Question: I have some problem to Figure out how to use LINQ to SQL in .ashx file to generate json?
I am able to generate json using this code but I need to select TaskName and createdOn columns. can someone help me how to select TaskName and createdOn columns to generate json?
'''
//DataClasses1DataContext db = new DataClasses1DataContext();
//var tasksCreatedOm = from c in db.Tasks
// select c.createdOn;
//the bloack will get all data in table
context.Response.ContentType = "text/json";
context.Response.Write(new SchedulerAjaxData(new DataClasses1DataContext().Tasks));
'''
My Tasks Class

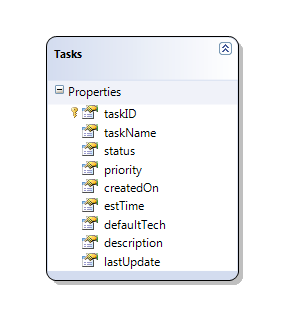
Answer: Try something like the following (untested):
'''
using(DataClasses1DataContext db = new DataClasses1DataContext())
{
var tasksCreatedOn = from c in db.Tasks
select new { c.taskName, c.createdOn };
// This block will get all data in table
var serializer = new JavaScriptSerializer();
context.Response.ContentType = "text/json";
context.Response.Write(serializer.Serialize(tasksCreatedOn));
}
'''
First I projected your Tasks into an anonymous type containing 'taskName' and 'createdOn'. Then I used the 'JavaScriptSerializer' to serialize them to JSON. I also added a 'using' block so that the 'DataContext' is disposed of properly.